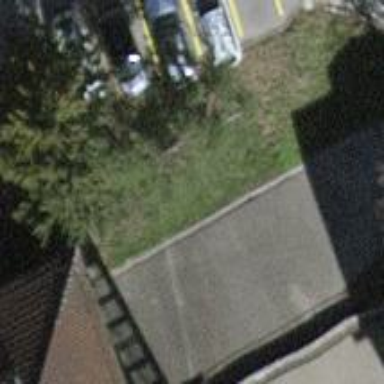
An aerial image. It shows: Group of garages.